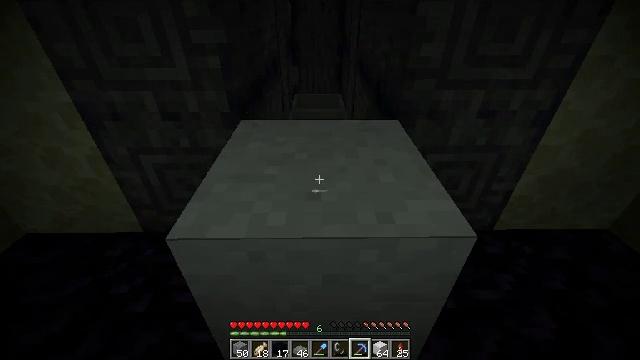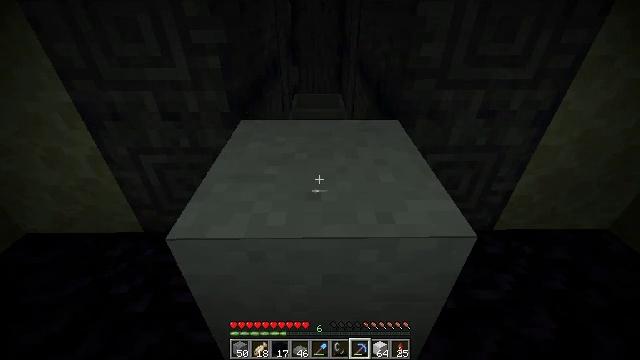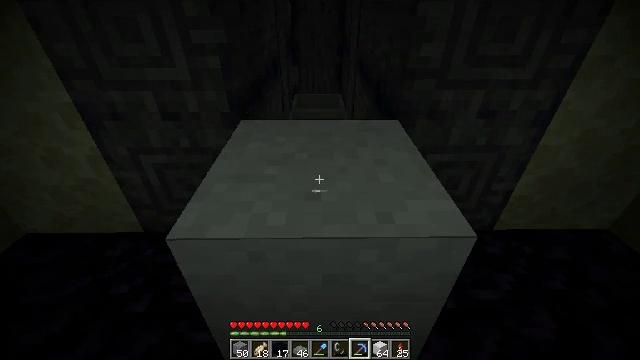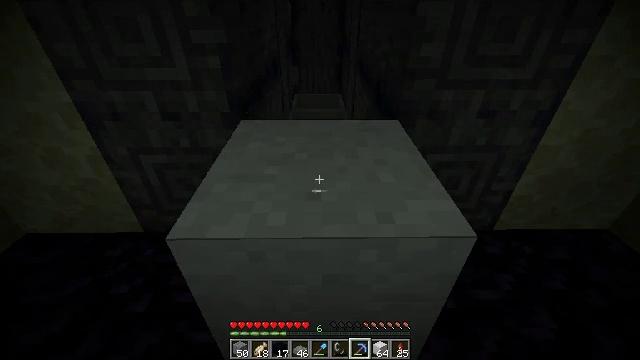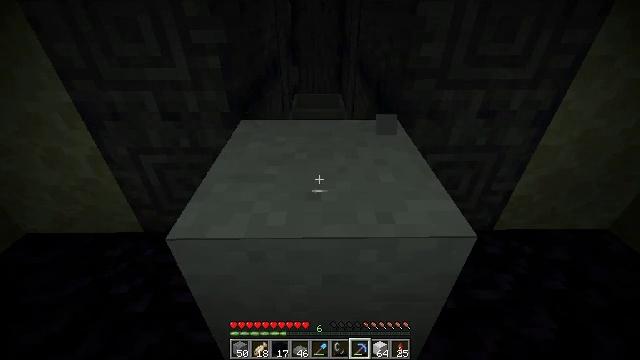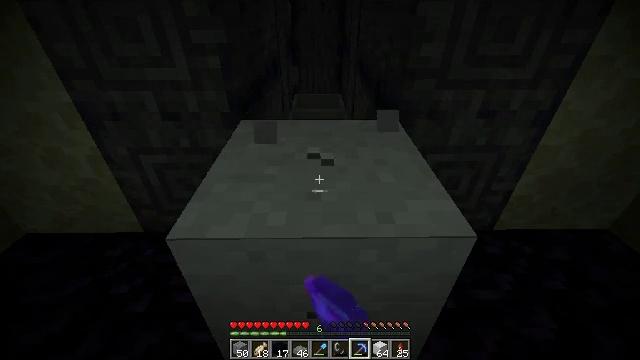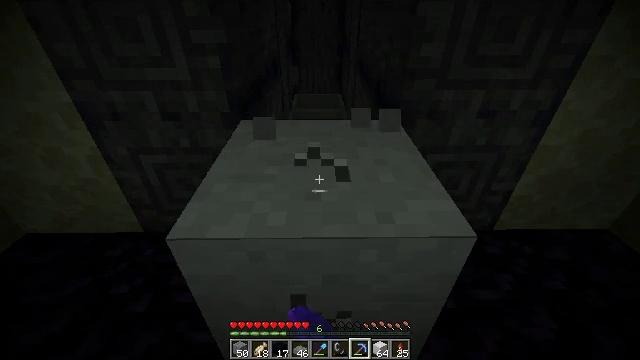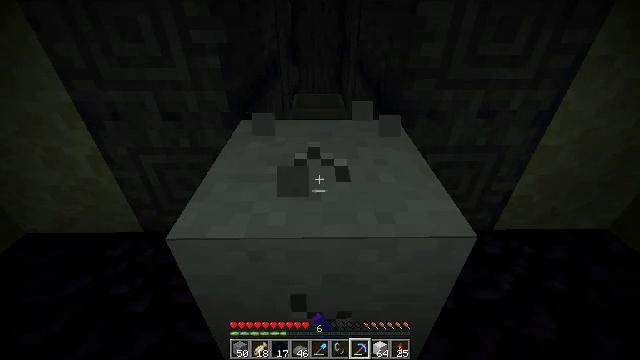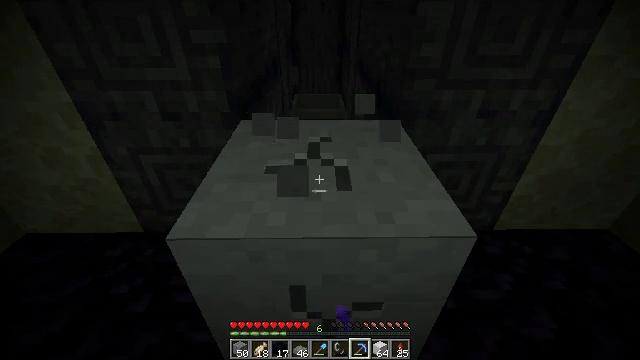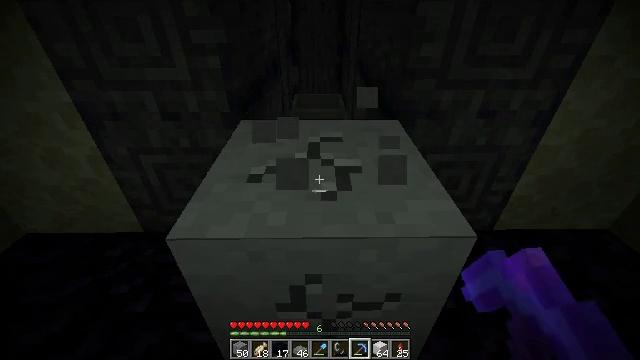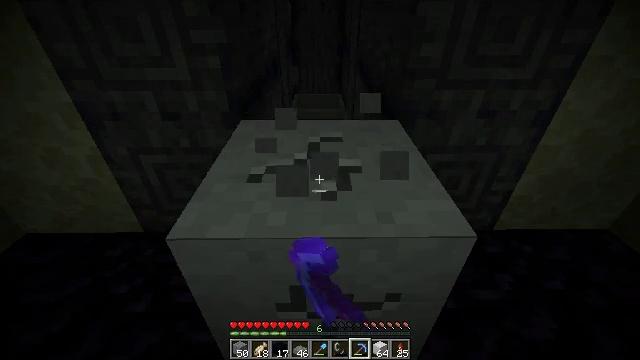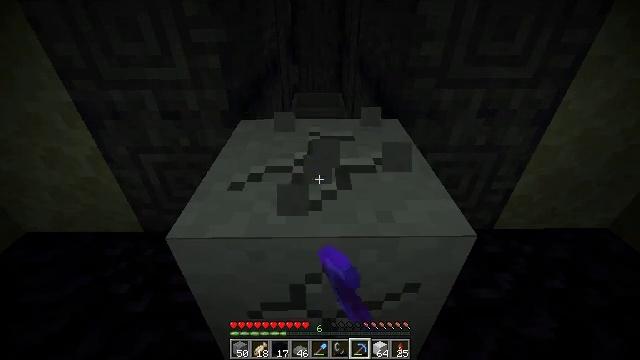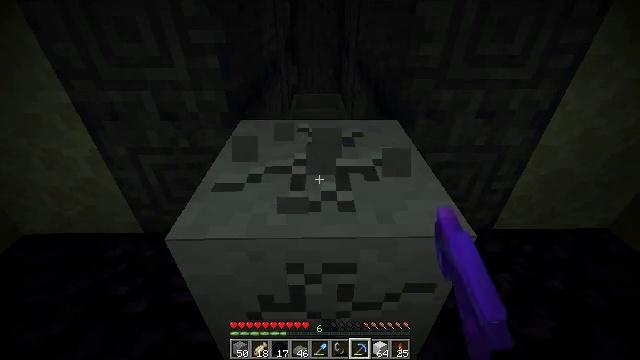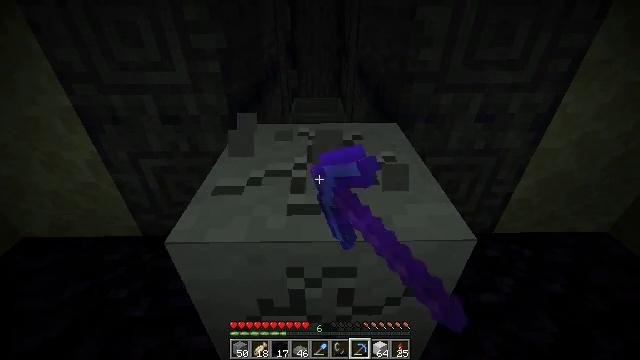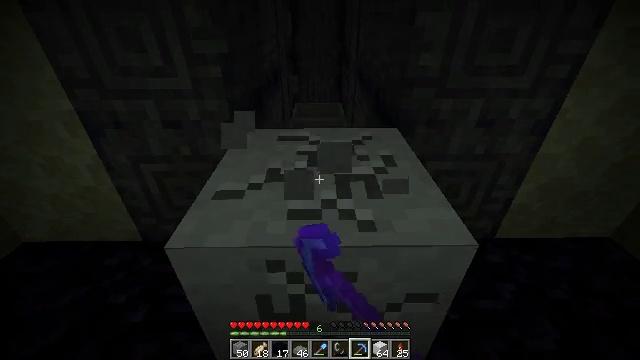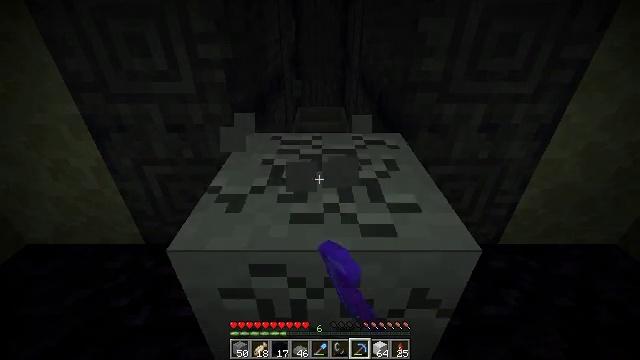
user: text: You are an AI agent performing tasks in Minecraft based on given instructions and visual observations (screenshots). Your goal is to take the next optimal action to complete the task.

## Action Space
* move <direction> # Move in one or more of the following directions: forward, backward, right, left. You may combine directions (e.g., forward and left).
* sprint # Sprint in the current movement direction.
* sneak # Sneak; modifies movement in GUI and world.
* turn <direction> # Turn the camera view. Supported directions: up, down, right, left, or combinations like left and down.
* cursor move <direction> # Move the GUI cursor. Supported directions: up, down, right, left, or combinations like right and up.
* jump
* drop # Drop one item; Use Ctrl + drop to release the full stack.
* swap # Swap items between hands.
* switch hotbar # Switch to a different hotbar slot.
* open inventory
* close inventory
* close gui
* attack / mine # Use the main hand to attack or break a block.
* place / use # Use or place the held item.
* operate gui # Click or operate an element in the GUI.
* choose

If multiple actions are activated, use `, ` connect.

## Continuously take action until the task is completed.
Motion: motion action
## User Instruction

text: Collect white concrete powder by holding left button.
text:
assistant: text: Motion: no_op
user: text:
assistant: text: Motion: no_op
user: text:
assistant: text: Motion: no_op
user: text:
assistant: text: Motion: attack / mine
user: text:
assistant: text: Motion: attack / mine
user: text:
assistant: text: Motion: attack / mine
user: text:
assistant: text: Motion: attack / mine
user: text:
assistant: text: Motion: attack / mine
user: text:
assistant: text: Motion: attack / mine
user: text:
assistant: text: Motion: attack / mine
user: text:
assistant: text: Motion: attack / mine
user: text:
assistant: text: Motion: attack / mine
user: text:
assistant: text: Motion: attack / mine
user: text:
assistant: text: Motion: turn up, attack / mine
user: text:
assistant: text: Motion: attack / mine
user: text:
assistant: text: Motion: attack / mine
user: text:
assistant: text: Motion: attack / mine
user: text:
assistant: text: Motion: attack / mine
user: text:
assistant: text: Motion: attack / mine
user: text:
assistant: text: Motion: attack / mine
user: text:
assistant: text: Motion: no_op
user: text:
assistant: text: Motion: no_op
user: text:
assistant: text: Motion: no_op